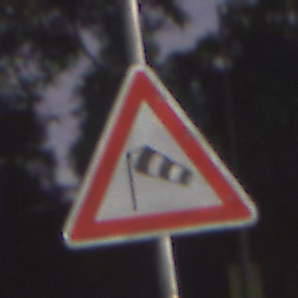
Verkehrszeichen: SeitenwindVonLinks
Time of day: Night
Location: Outdoor (Suburban)
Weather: PartlyCloudy
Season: NotSpecified
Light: Artificial